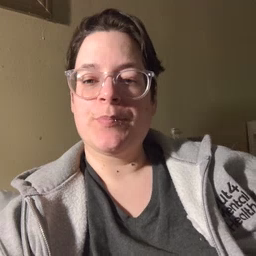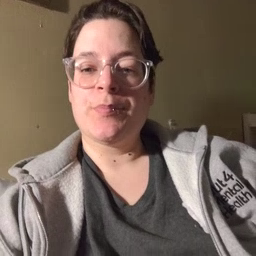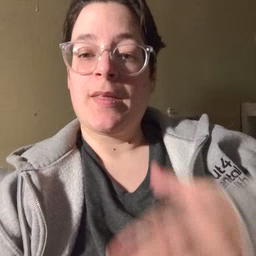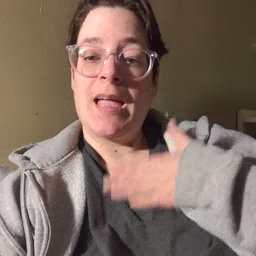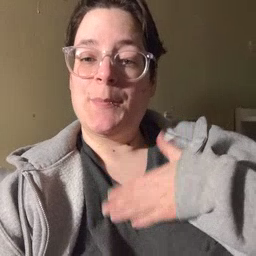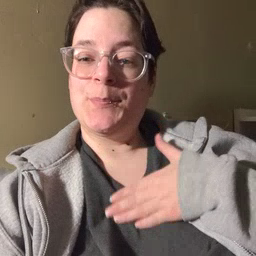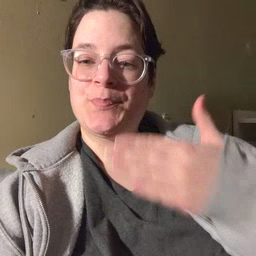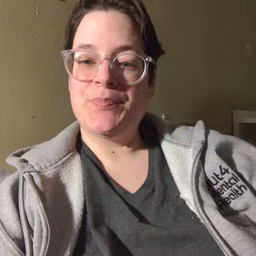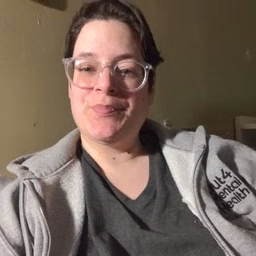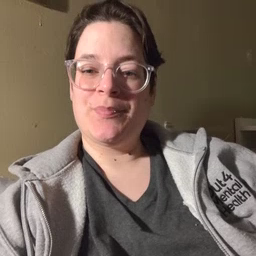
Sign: happy